Question: We don't want to use the caching cluster for this because as of now, we're facing some stability issues on the cache clusters so they're on constant maintenance (completely our fault). Could we use a dedicated cluster for session storage? (forget cluster, atleast one host? )
It'll be like using two clusters in the same application, one for caching and one for session storage, and these would lie in the same config file.
Is my approach right? Any help would be appreciated. Thanks!
Thanks to @CyberMax, i was able to set this env up. But, Im getting an error when i run the page :
> The configuration section 'dataCacheClients' cannot be read because it is missing a section declaration

Here's my config :
'''
<configuration>
<configSections>
<!-- required to read the <dataCacheClient> element -->
<section name="dataCacheClient" type="Microsoft.ApplicationServer.Caching.DataCacheClientSection,Microsoft.ApplicationServer.Caching.Core, Version=1.0.0.0,Culture=neutral, PublicKeyToken=31bf3856ad364e35"
allowLocation="true"
allowDefinition="Everywhere"/>
</configSections>
<system.web>
<compilation debug="true" targetFramework="4.0">
<assemblies>
<add assembly="Microsoft.ApplicationServer.Caching.Client, Version=1.0.0.0, Culture=neutral, PublicKeyToken=31bf3856ad364e35"/>
<add assembly="Microsoft.ApplicationServer.Caching.Core, Version=1.0.0.0, Culture=neutral, PublicKeyToken=31bf3856ad364e35"/>
</assemblies>
</compilation>
<sessionState mode="Custom" customProvider="AppFabricCacheSessionStoreProvider">
<providers>
<!--specify the named cache for session data-->
<add name="AppFabricCacheSessionStoreProvider" type="Microsoft.ApplicationServer.Caching.DataCacheSessionStoreProvider" cacheName="sample-cache" dataCacheClientName="VirtualCache"/>
</providers>
</sessionState>
</system.web>
<dataCacheClients>
<dataCacheClient name="serverCache">
<localCache isEnabled="false" sync="NotificationBased" objectCount="100000"/>
<clientNotification pollInterval="5"/>
<!--cache host(s)-->
<hosts>
<host name="!@<PHONE>.gf.com" cachePort="22233"/>
<host name="!@<PHONE>.gf.com" cachePort="22233"/>
</hosts>
<securityProperties mode="None" protectionLevel="None" />
<transportProperties maxBufferPoolSize="<PHONE>" maxBufferSize="<PHONE>" channelInitializationTimeout="60000" receiveTimeout="900000"/>
</dataCacheClient>
<dataCacheClient name="VirtualCache">
<localCache isEnabled="false" sync="NotificationBased" objectCount="100000"/>
<clientNotification pollInterval="5"/>
<hosts>
<host name="localhost" cachePort="22233"/>
<host name="localhost" cachePort="22234"/>
<host name="localhost" cachePort="22235"/>
<host name="localhost" cachePort="22236"/>
</hosts>
</dataCacheClient>
</dataCacheClients>
</configuration>
'''
EDIT :
Changing 'dataCacheClient' to 'dataCacheClients' results in this error:
'''
Description: An error occurred during the processing of a configuration file required to service this request. Please review the specific error details below and modify your configuration file appropriately.
Parser Error Message: Web configuration error. Check your Web.config file, or revert to the last working version.dataCacheClientName
Source Error:
Line 31: <providers>
Line 32: <!--specify the named cache for session data-->
Line 33: <add name="AppFabricCacheSessionStoreProvider" type="Microsoft.ApplicationServer.Caching.DataCacheSessionStoreProvider" cacheName="sample-cache" dataCacheClientName="VirtualCache"/>
Line 34: </providers>
Line 35: </sessionState>
'''
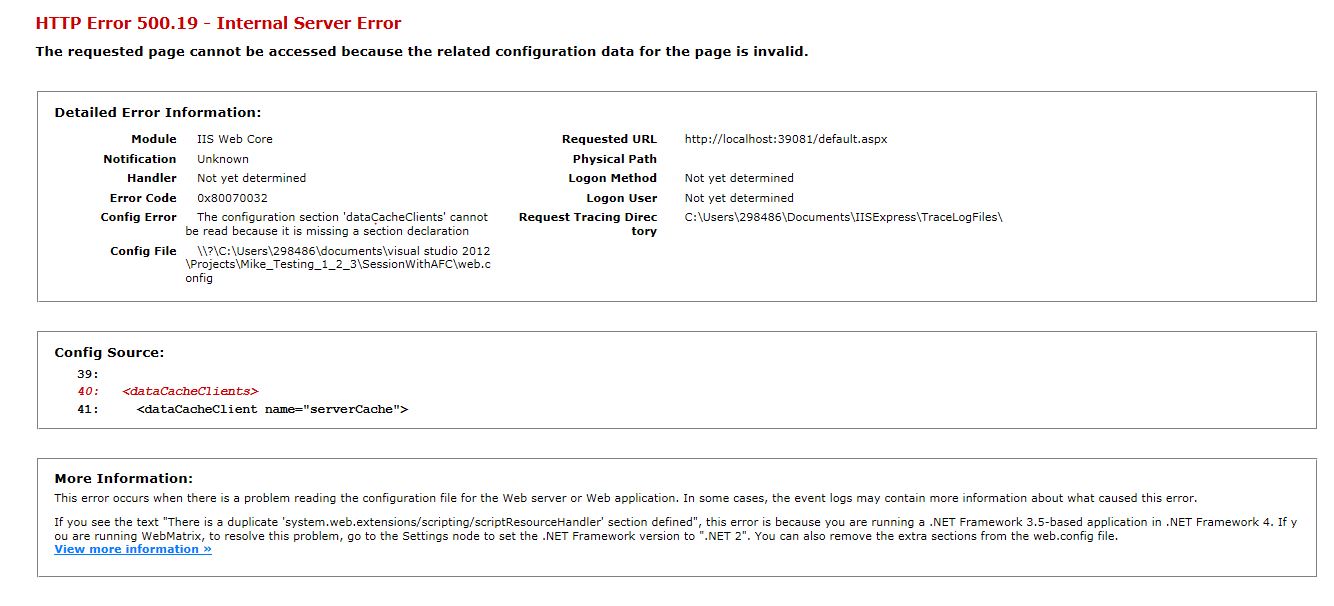
Answer: Yes, you can.
When you configure the AppFabric Sesison State Provider, you can provide a dataCacheClient name. It's the name of the dataCacheClient section to use from the dataCacheClients configuration section. By default, the provider will use the dataCacheClient section named "default".
, such as
'''
<sessionState mode="Custom" customProvider="AppFabricCacheSessionStoreProvider" compressionEnabled="false">
<providers>
<add name="AppFabricCacheSessionStoreProvider"
type="Microsoft.Web.DistributedCache.DistributedCacheSessionStateStoreProvider, Microsoft.Web.DistributedCache"
cacheName="default"
useBlobMode="true"
dataCacheClientName="dataCacheClient1"/>
</providers>
</sessionState>
'''
You can have multiple dataCacheClient in your configuraiton file.
'''
<dataCacheClients>
<dataCacheClient name="dataCacheClient1">
<hosts>
<host name="CacheServer1" cachePort="22233" />
</hosts>
</dataCacheClient>
<dataCacheClient name="dataCacheClient2">
<hosts>
<host name="CacheServer1" cachePort="22233" />
</hosts>
</dataCacheClient>
</dataCacheClients>
'''
So, there are no problems to have multiple cache cluster.
'''
<?xml version="1.0" encoding="utf-8" ?>
<configuration>
<!--configSections must be the FIRST element -->
<configSections>
<!-- required to read the <dataCacheClient> element -->
<section name="dataCacheClient"
type="Microsoft.ApplicationServer.Caching.DataCacheClientSection,
Microsoft.ApplicationServer.Caching.Core, Version=1.0.0.0,
Culture=neutral, PublicKeyToken=31bf3856ad364e35"
allowLocation="true"
allowDefinition="Everywhere"/>
</configSections>
<!-- cache client -->
<dataCacheClient>
<!-- cache host(s) -->
<hosts>
<host
name="CacheServer1"
cachePort="22233"/>
</hosts>
</dataCacheClient>
<system.web>
<sessionState mode="Custom" customProvider="AppFabricCacheSessionStoreProvider">
<providers>
<!-- specify the named cache for session data -->
<add
name="AppFabricCacheSessionStoreProvider"
type="Microsoft.ApplicationServer.Caching.DataCacheSessionStoreProvider"
cacheName="NamedCache1"
sharedId="SharedApp"/>
</providers>
</sessionState>
</system.web>
</configuration>
'''
'''
<?xml version="1.0"?>
<configuration>
<configSections>
<section name="dataCacheClients"
type="Microsoft.ApplicationServer.Caching.DataCacheClientsSection, Microsoft.ApplicationServer.Caching.Core"
allowLocation="true" allowDefinition="Everywhere"/>
</configSections>
<dataCacheClients>
<dataCacheClient name="default" channelOpenTimeout="10000">
<hosts>
<host name="CacheServer1" cachePort="22233" />
</hosts>
</dataCacheClient>
</dataCacheClients>
<system.web>
<sessionState mode="Custom" customProvider="AppFabricCacheSessionStoreProvider" compressionEnabled="false">
<providers>
<add name="AppFabricCacheSessionStoreProvider"
type="Microsoft.Web.DistributedCache.DistributedCacheSessionStateStoreProvider, Microsoft.Web.DistributedCache"
cacheName="default"
useBlobMode="true"
dataCacheClientName="default"/>
</providers>
</sessionState>
</system.web>
</configuration>
'''